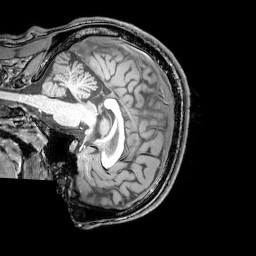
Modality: T1w
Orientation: sagittal
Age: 20
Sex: male
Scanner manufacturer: philips
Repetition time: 0.008259 s
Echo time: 0.00382 s